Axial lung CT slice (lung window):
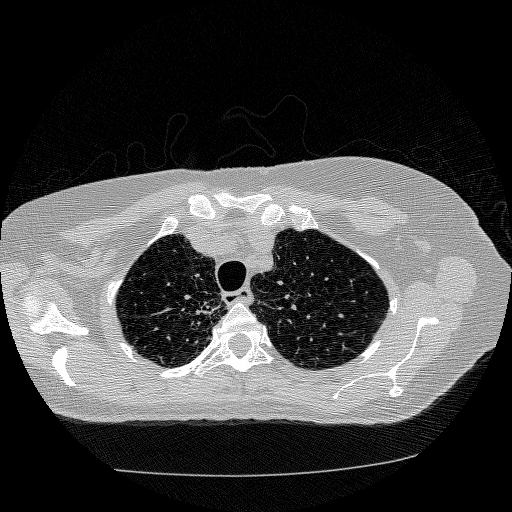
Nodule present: no